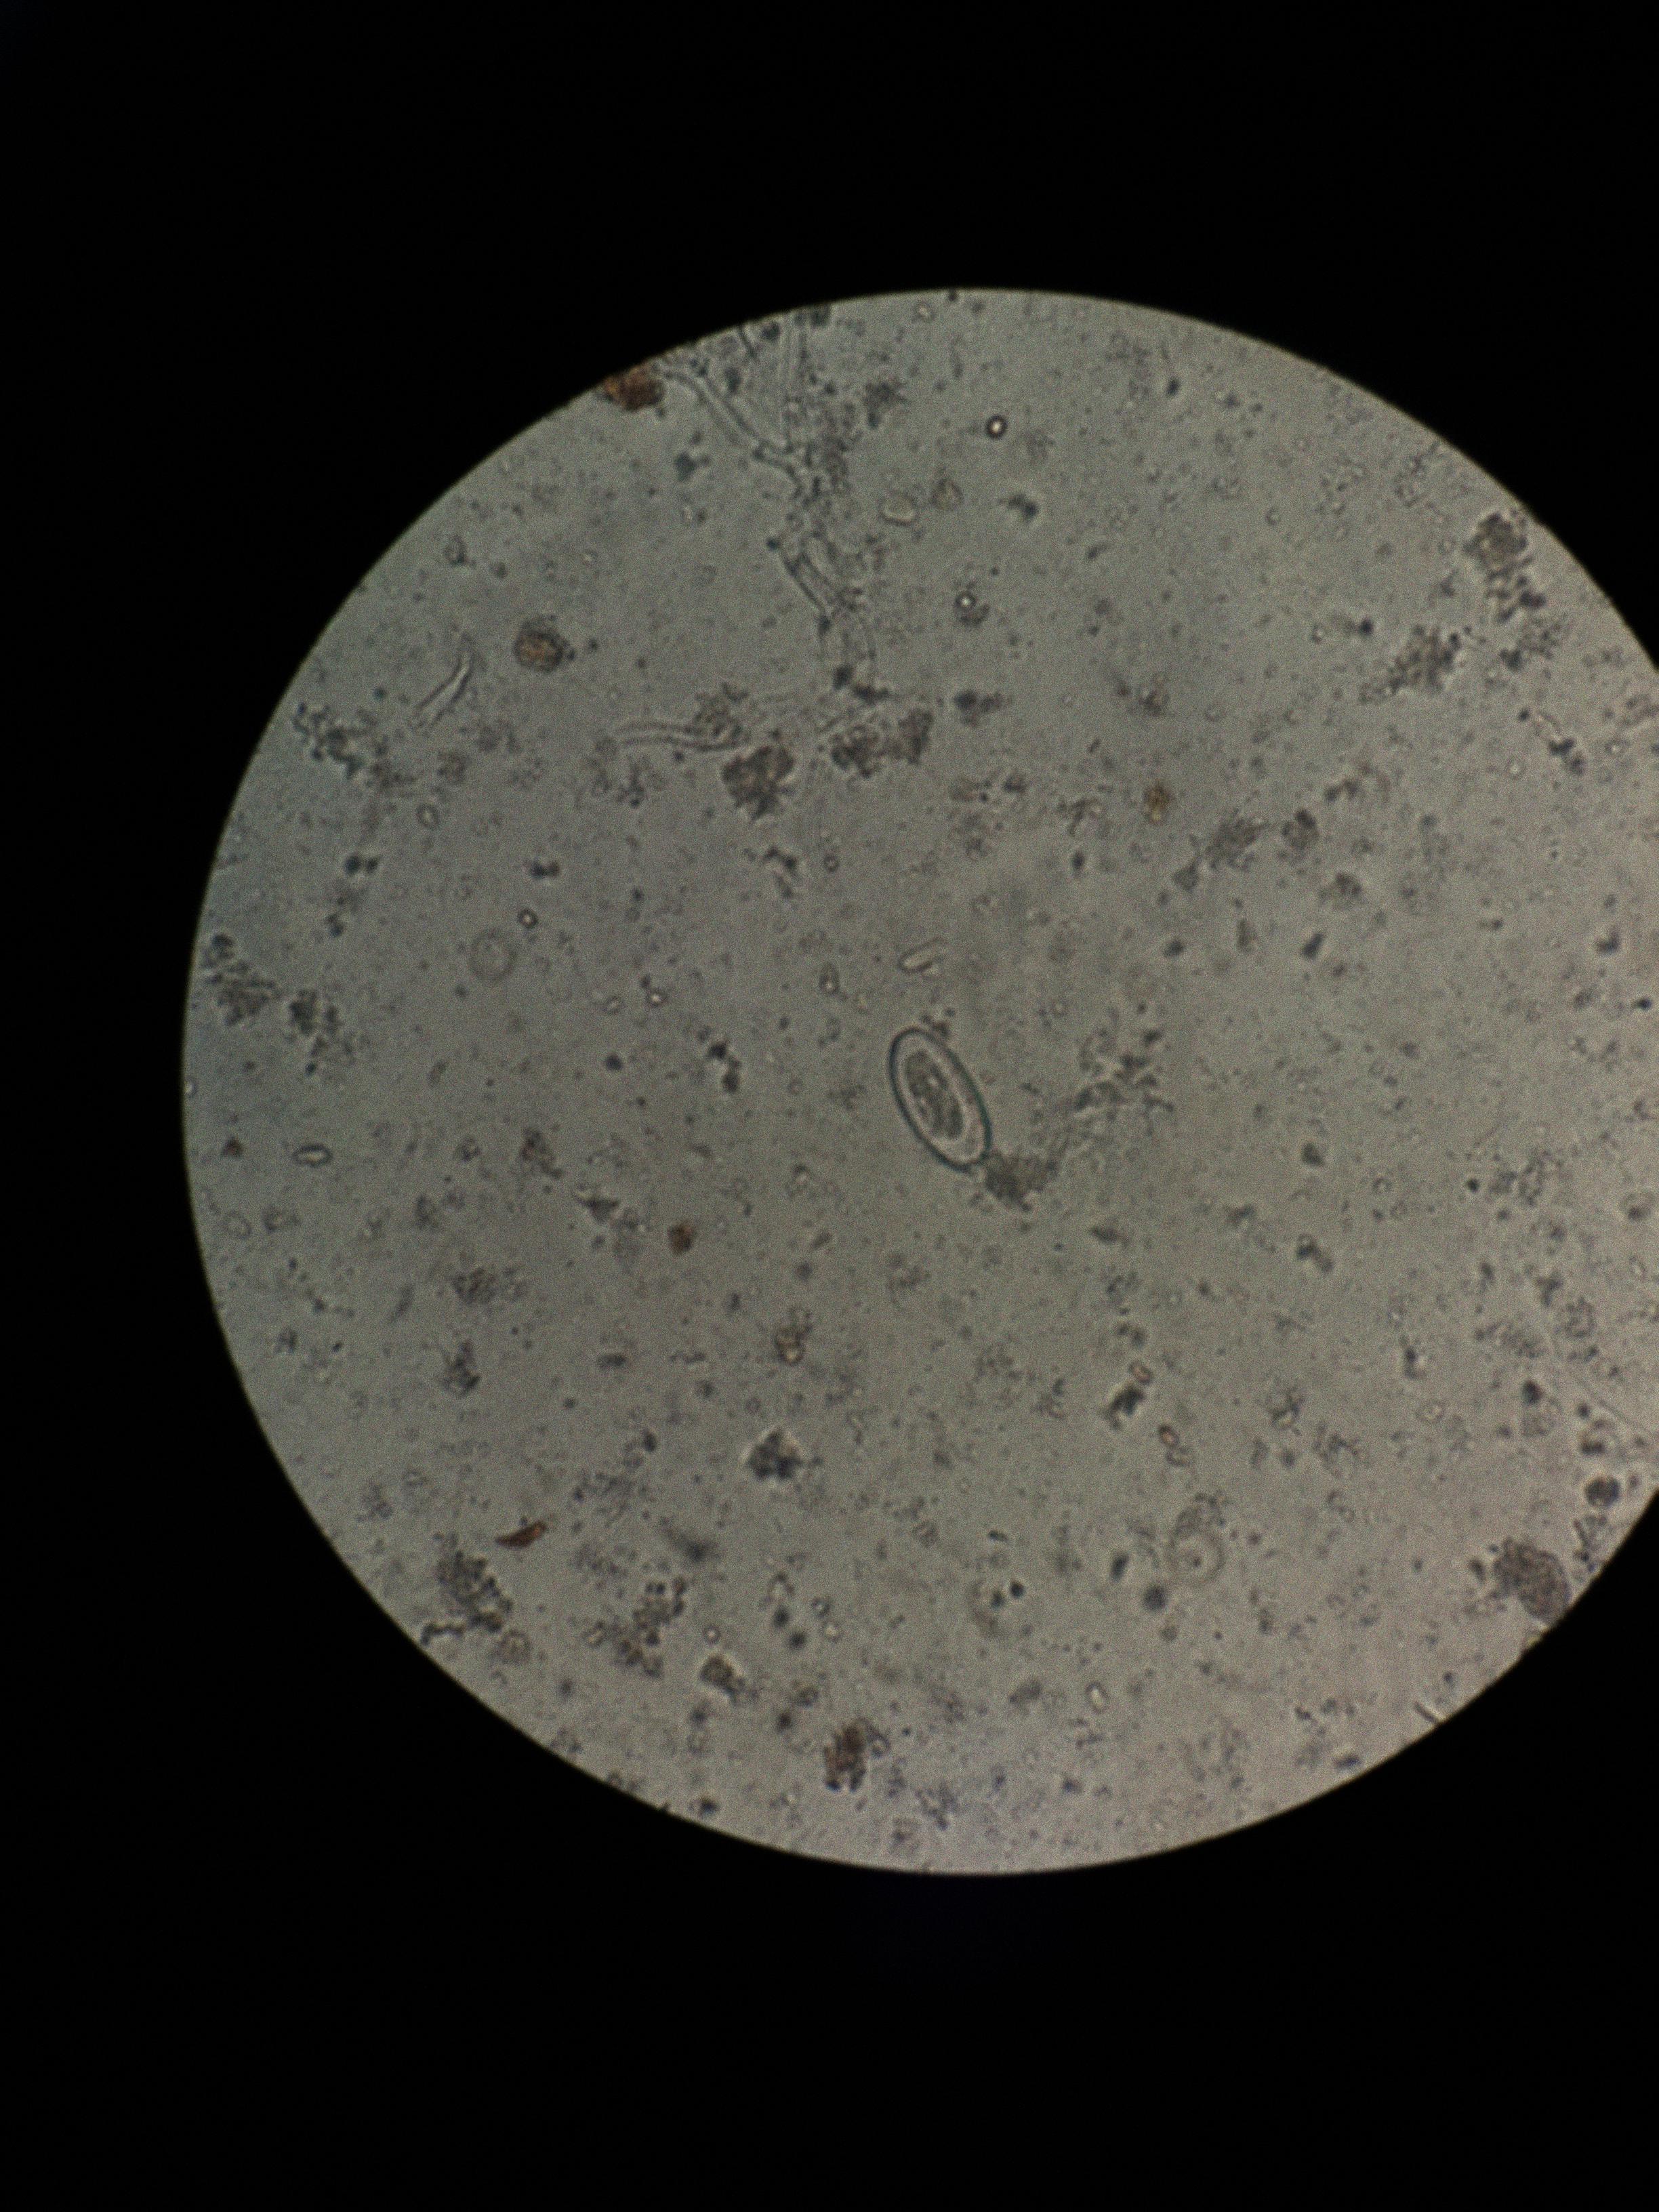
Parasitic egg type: Enterobius vermicularis